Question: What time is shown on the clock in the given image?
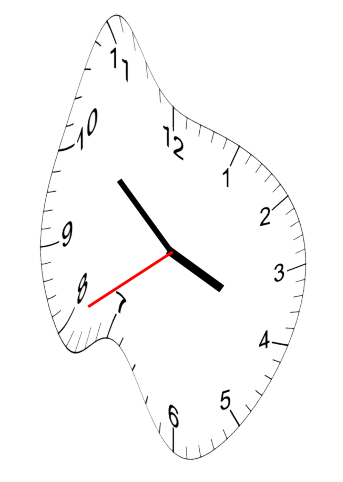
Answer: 03:51:40